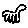
Label: cat